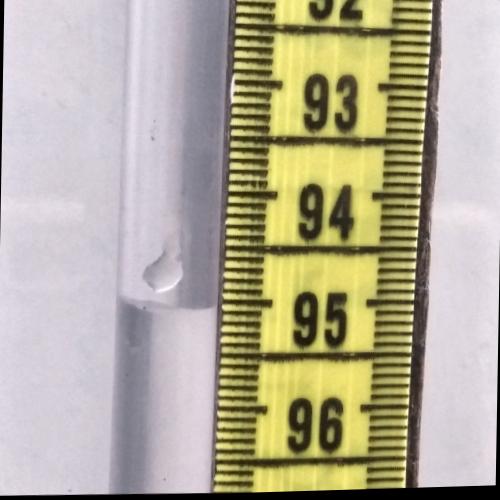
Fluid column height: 95.1 cm